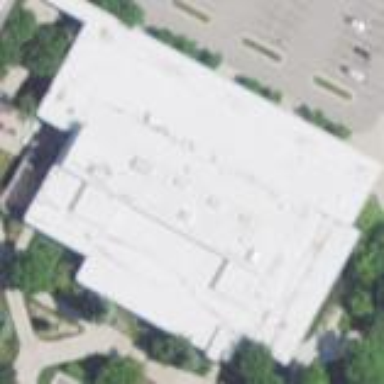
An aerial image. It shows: College building.